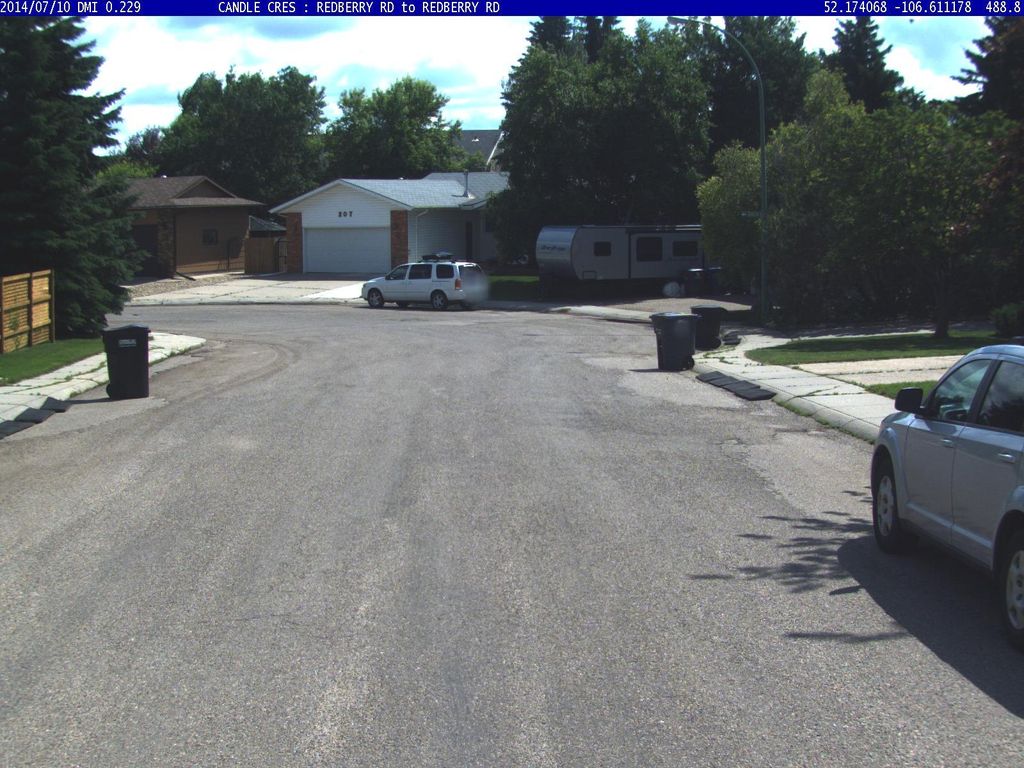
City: saskatoon